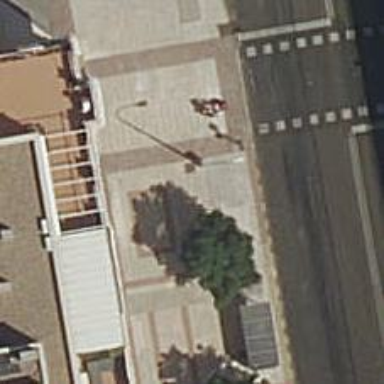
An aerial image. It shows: Bench.